三年级 · 计数
涂一涂, 表示我班六门课程每周的节数。(1 个口表示 1 节)

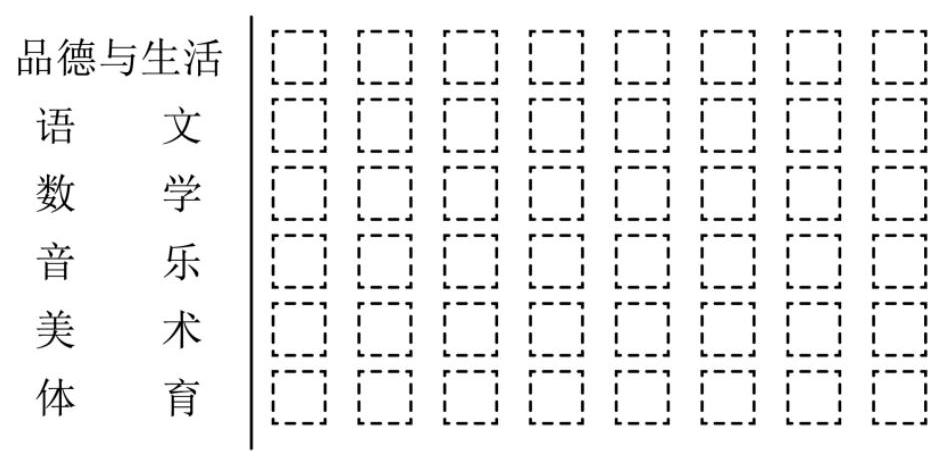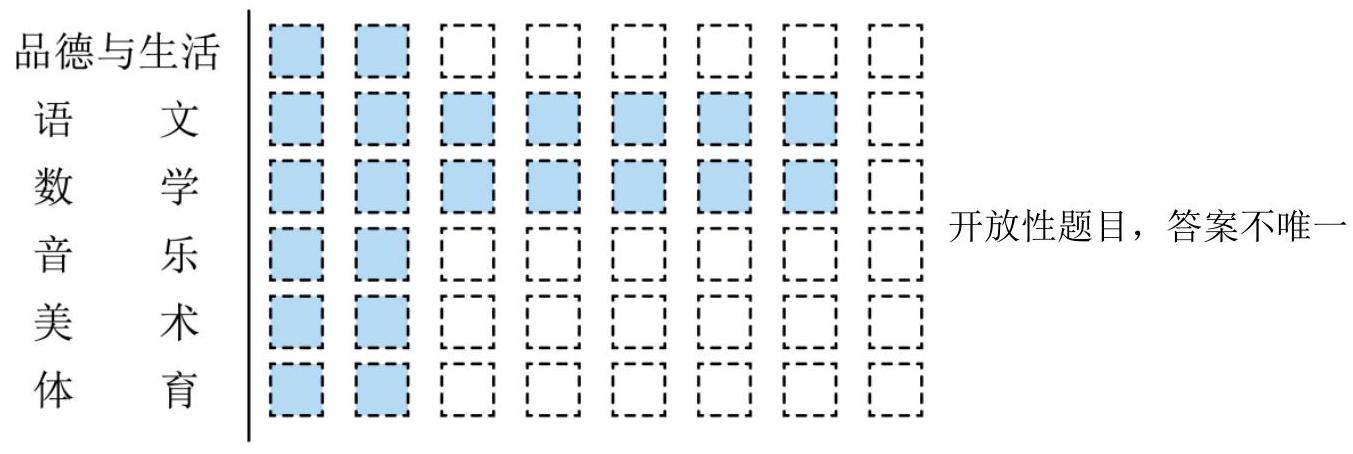
答案: 解

【解析】略